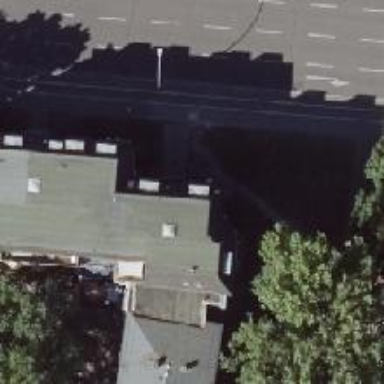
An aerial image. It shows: Quadruple saltbox roof shape on apartment building.